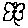
Label: flower